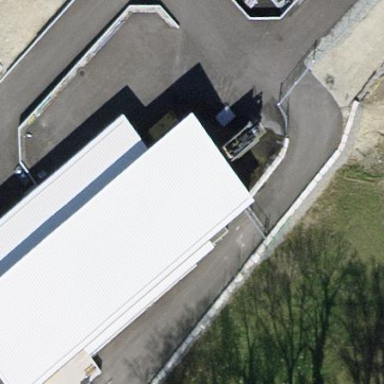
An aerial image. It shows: Commercial building with flat roof.